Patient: sex M, age 57
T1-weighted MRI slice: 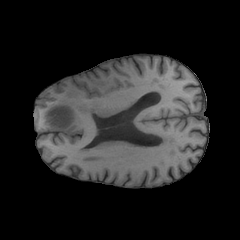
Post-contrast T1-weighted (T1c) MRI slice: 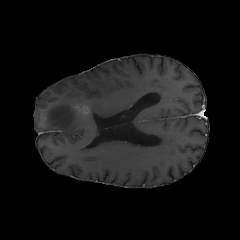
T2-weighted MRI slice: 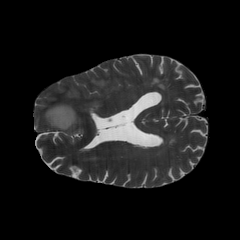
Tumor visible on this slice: yes
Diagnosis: Glioblastoma, IDH-wildtype
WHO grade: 4